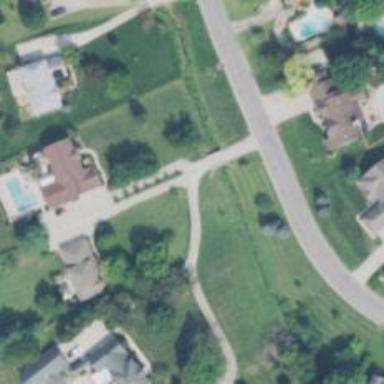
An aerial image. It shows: Shared driveway marked as service road.